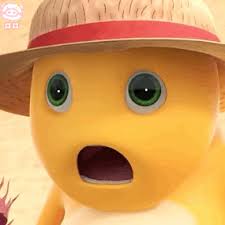
Label: nailong